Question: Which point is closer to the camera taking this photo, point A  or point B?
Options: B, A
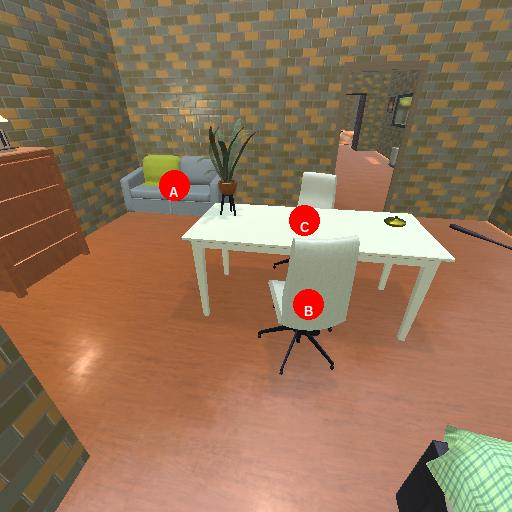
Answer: B